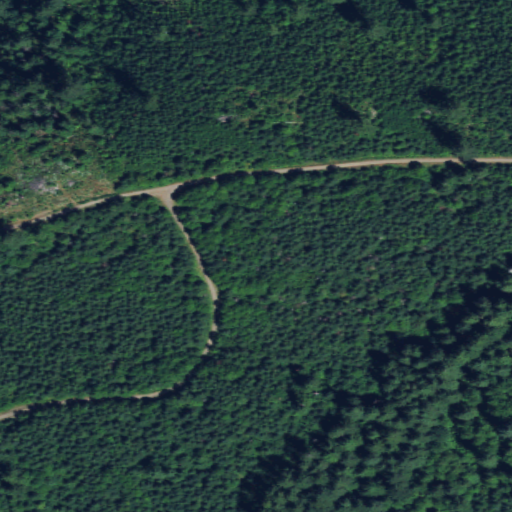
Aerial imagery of mountains in Washington named Green Mountain containing evergreen forest, open development, grassland, and low intensity development